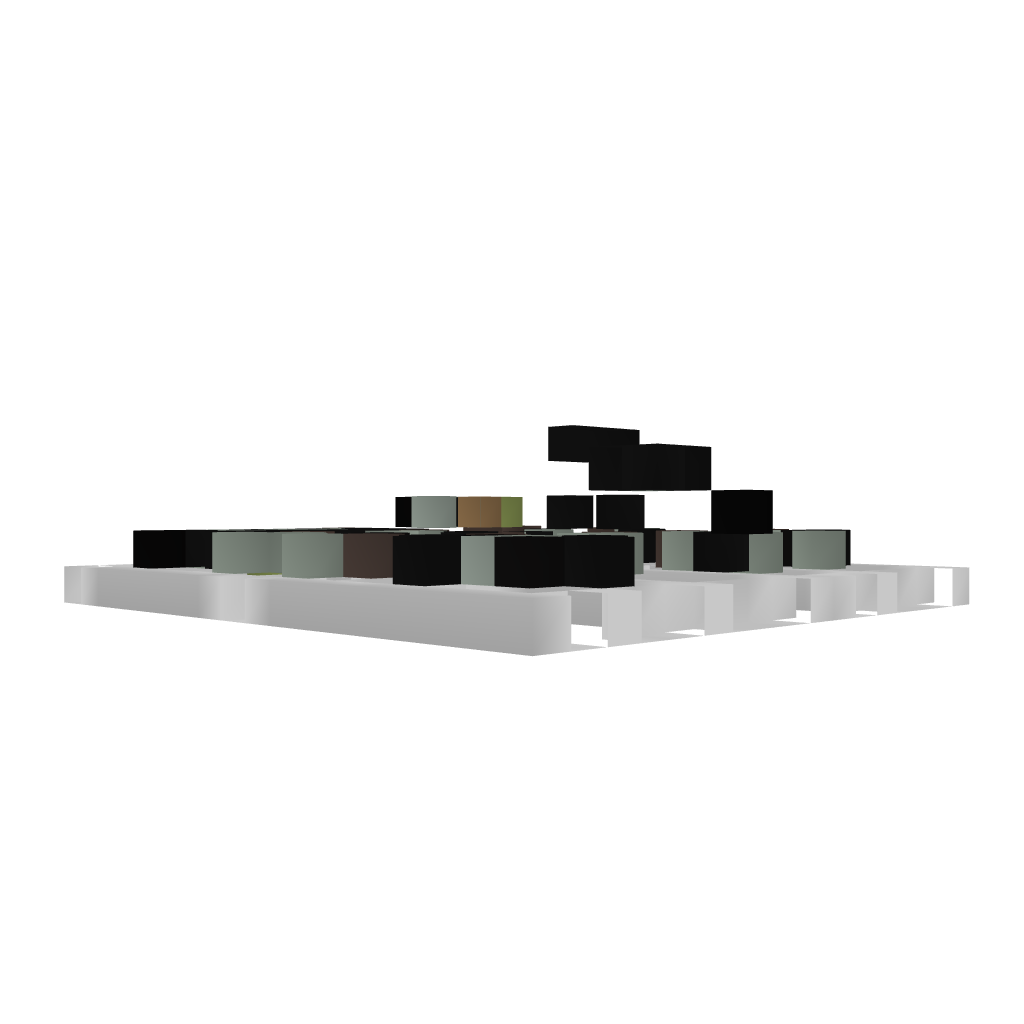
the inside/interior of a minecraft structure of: components